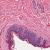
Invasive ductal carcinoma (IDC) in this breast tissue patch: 0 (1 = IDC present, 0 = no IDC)